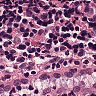
Metastatic tissue present: no